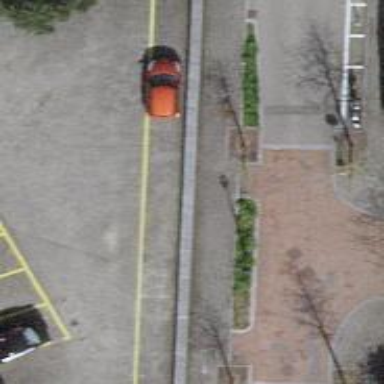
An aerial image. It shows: Kerb serving as barrier.